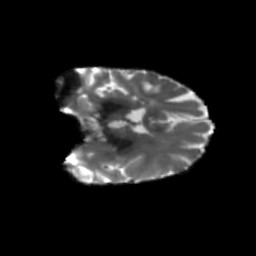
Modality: T2w
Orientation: coronal
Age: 50
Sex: female
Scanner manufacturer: siemens
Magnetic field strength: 3 T
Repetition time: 5.25 s
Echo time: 0.08 s